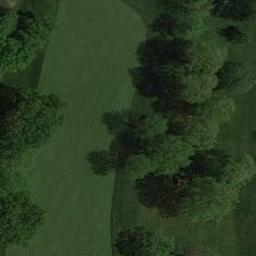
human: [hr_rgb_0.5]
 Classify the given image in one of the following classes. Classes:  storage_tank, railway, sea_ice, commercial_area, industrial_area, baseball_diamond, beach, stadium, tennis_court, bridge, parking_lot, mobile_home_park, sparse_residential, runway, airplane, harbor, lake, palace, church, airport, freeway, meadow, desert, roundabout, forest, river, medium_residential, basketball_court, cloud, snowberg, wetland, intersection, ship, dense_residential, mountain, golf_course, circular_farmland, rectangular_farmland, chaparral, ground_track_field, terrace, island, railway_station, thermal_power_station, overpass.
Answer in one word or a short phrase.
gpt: golf_course